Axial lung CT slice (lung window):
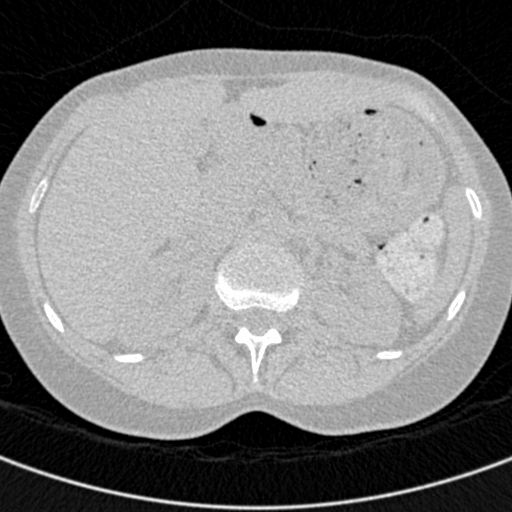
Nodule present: no